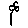
Label: flower